Field crop: maize
Growth stage: 2
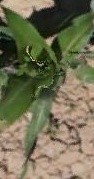
Species: maize